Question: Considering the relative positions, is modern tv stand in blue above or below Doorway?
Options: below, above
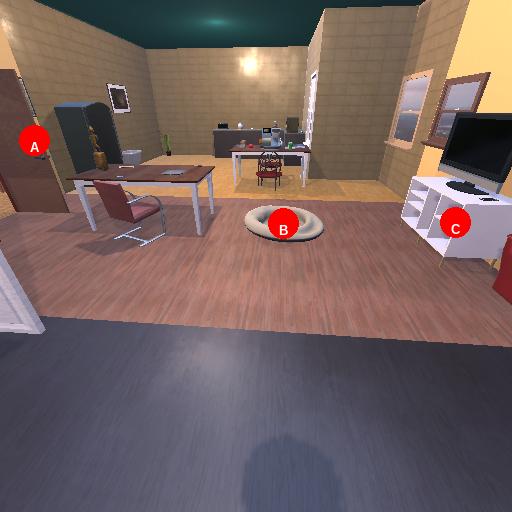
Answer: below